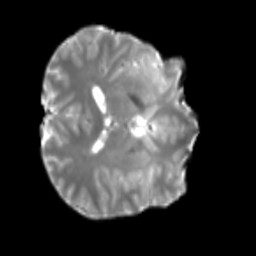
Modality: T2w
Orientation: axial
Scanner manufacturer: siemens
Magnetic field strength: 3 T
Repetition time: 4 s
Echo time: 0.0594 s